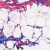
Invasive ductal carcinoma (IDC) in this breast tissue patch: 0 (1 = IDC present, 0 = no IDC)